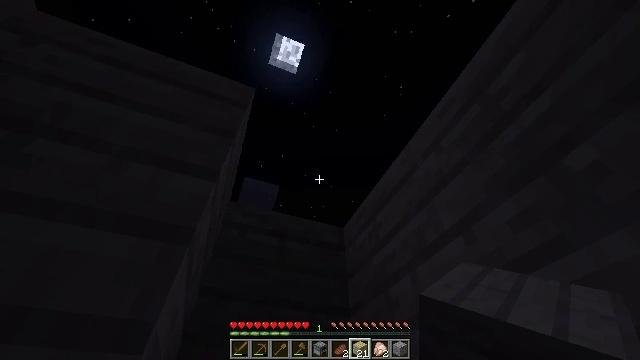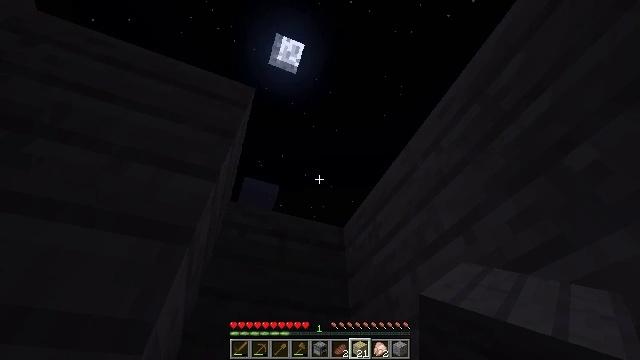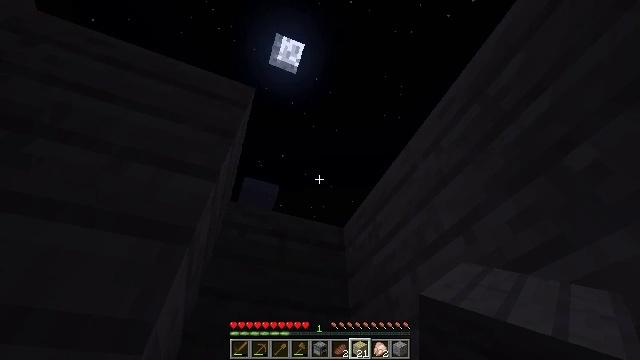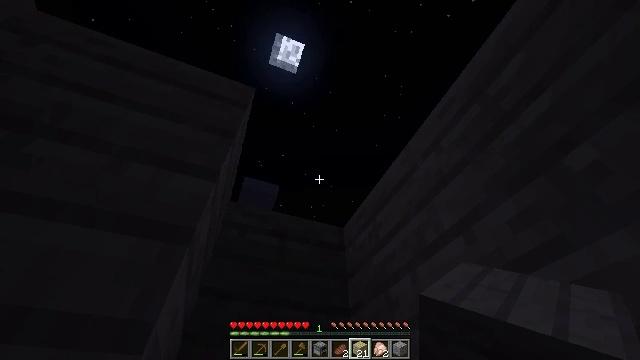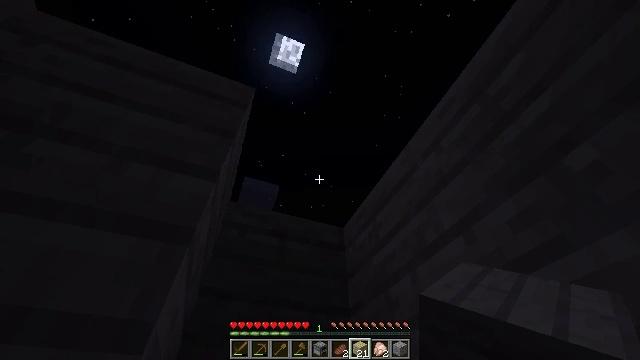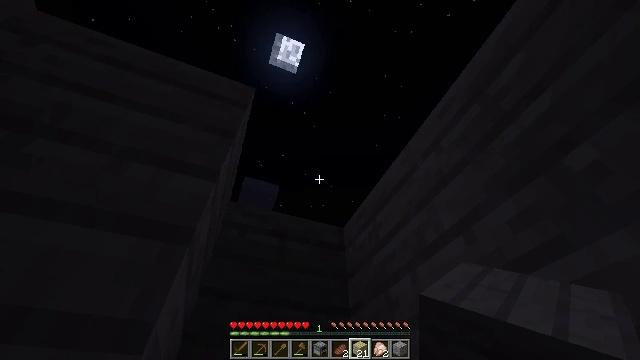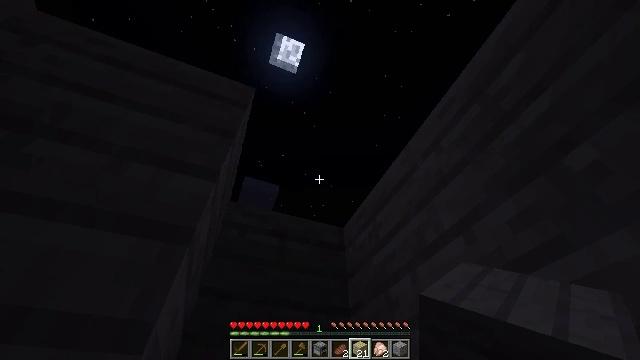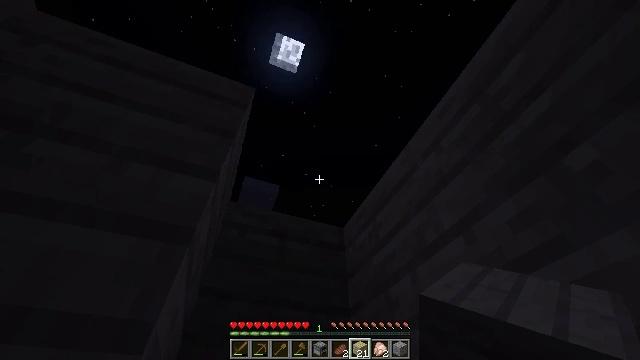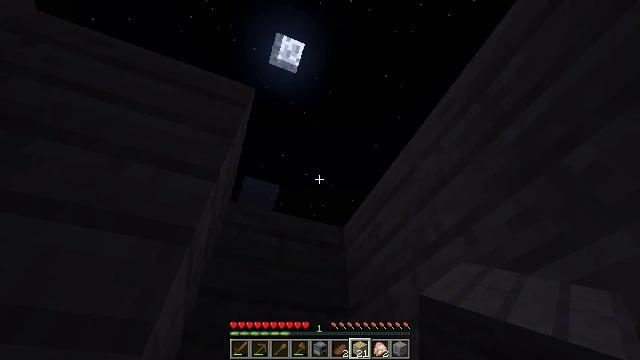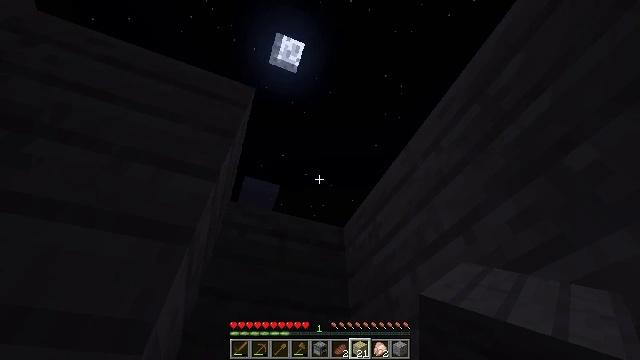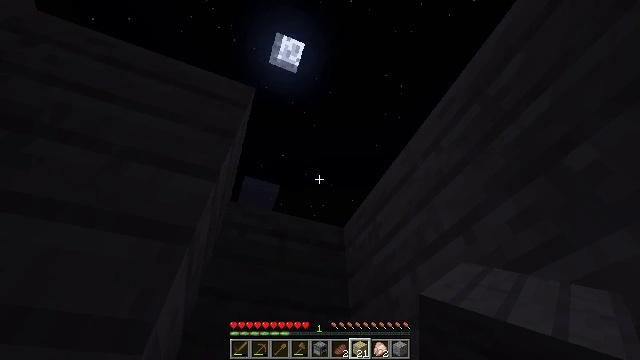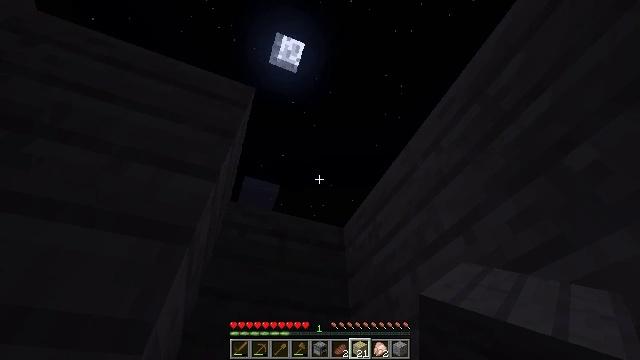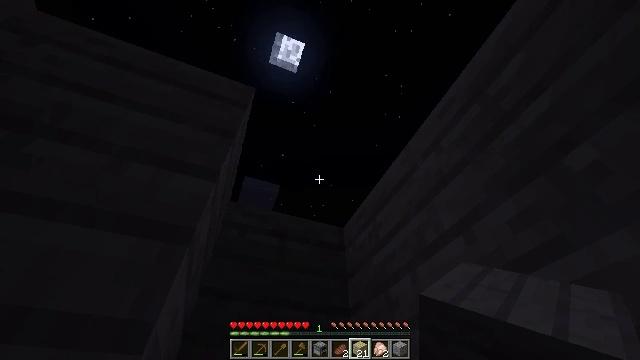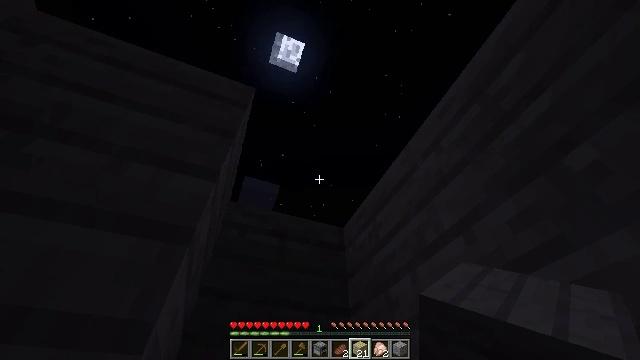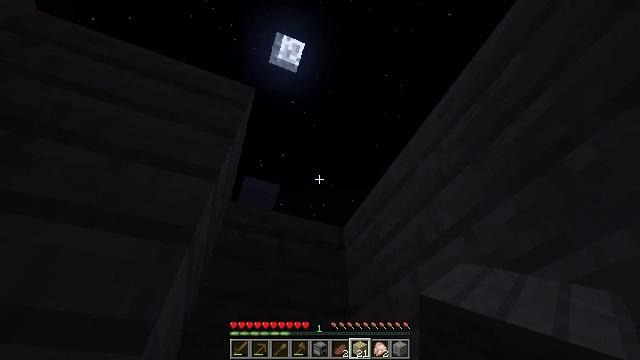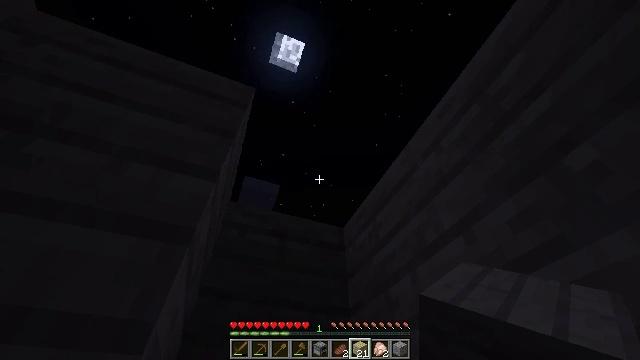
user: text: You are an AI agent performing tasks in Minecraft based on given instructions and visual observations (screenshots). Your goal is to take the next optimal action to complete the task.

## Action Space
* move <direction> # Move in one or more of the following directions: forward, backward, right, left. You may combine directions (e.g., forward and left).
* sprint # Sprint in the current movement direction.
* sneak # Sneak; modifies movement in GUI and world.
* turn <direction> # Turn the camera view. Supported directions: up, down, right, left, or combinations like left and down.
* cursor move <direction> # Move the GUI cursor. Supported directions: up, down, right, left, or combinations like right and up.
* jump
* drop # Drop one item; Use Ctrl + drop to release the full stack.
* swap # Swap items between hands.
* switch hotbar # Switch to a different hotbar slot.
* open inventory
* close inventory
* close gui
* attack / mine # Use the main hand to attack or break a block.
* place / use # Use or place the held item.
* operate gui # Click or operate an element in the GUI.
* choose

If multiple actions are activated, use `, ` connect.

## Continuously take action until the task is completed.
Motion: motion action
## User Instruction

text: Attack the birch planks to recycle them.
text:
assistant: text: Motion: no_op
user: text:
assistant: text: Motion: no_op
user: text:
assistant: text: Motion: no_op
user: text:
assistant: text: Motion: no_op
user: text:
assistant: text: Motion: no_op
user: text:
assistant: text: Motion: no_op
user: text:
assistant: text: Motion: no_op
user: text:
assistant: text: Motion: no_op
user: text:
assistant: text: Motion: no_op
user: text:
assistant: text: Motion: no_op
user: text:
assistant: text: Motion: no_op
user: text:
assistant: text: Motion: no_op
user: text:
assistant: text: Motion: no_op
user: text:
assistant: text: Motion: no_op
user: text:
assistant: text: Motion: no_op
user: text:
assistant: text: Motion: no_op
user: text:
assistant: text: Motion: no_op
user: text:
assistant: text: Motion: no_op
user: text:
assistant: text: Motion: no_op
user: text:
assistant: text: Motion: no_op
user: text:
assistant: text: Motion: no_op
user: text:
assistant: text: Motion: no_op
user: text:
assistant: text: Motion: no_op
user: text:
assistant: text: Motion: no_op
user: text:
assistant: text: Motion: no_op
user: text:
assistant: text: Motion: no_op
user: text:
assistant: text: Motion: no_op
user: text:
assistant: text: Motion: no_op
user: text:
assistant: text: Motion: no_op
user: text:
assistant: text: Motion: no_op